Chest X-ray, PA view. Patient: 19 years old, sex F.
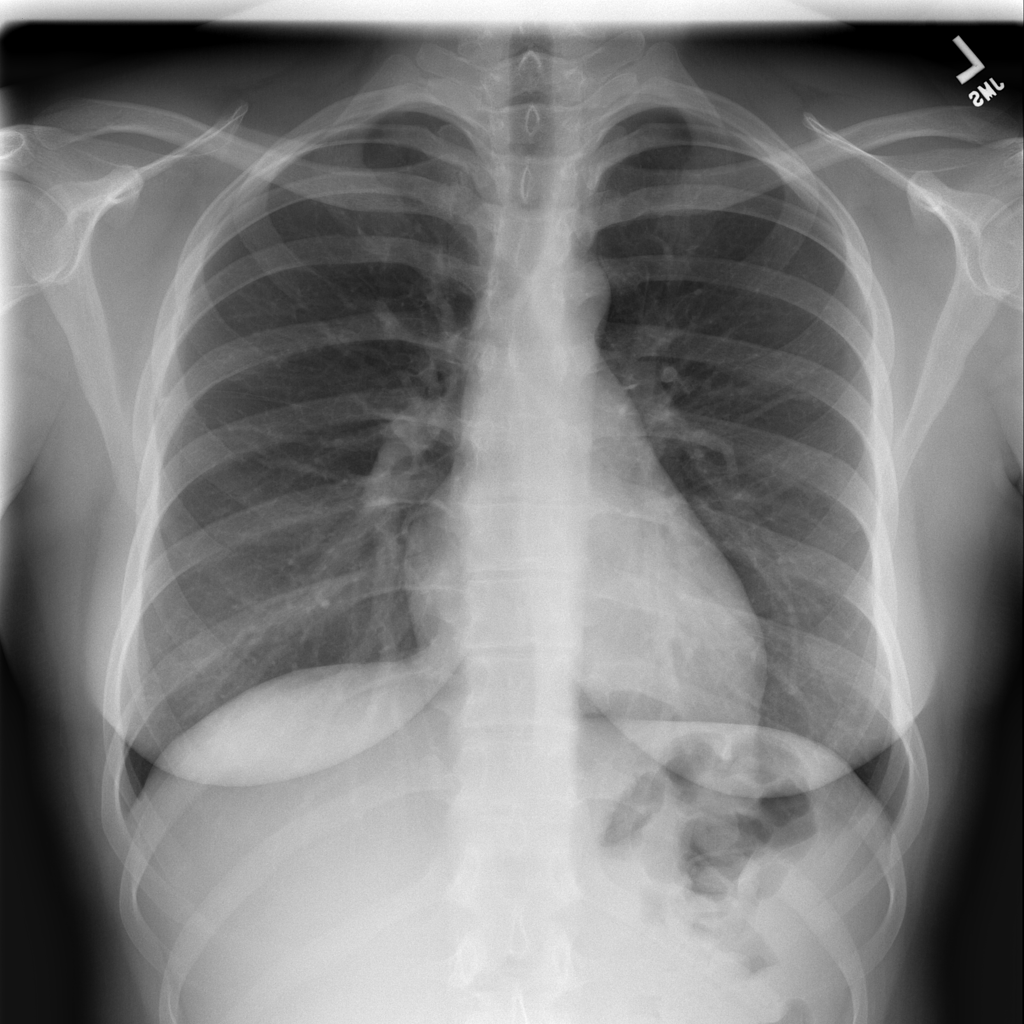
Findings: No Finding